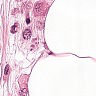
Metastatic tissue present: yes